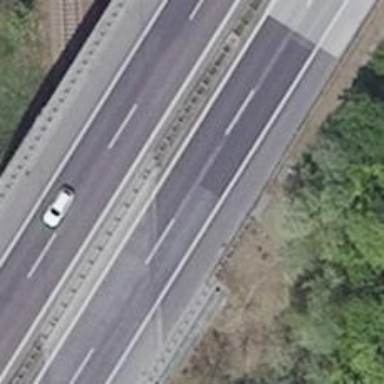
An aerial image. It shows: Bridge over motorway.